Question:
Here is sample of the code with parent and child as well as the current styling
'''
main #main-content-wrapper div {
padding: 0;
margin: 0;
}
img {
border-radius: 8px;
}
.overlay1 {
position: absolute;
top: 0;
right: .1px;
bottom: 399px;
height: 100%;
width: 100%;
opacity: 0;
transition: all .5s ease-in-out;
background-color: #088508;
}
.overlay2 {
position: absolute;
top: 0;
right: .1px;
bottom: 399px;
height: 100%;
width: 100%;
opacity: 0;
transition: all .5s ease-in-out;
background-color: #088508;
}
.overlay3 {
position: absolute;
top: 0;
right: .1px;
bottom: 399px;
height: 100%;
width: 100%;
opacity: 0;
transition: all .5s ease-in-out;
background-color: #088508;
}
.jadePackage1:hover .overlay1 {
opacity: 1;
background: rgba(8, 133, 8, 0.53);
}
.rubyPackage1:hover .overlay2 {
opacity: 1;
background: rgba(100, 43, 46, 0.53);
}
.sapphirePackage1:hover .overlay3 {
opacity: 1;
background: rgba(0, 0, 255, 0.43);
}
.text {
color: white;
font-size: 20px;
position: absolute;
top: 50%;
left: 50%;
-webkit-transform: translate(-50%, -50%);
-ms-transform: translate(-50%, -50%);
transform: translate(-50%, -50%);
text-align: center;
}
.jadePackage1 {
background-image: url("https://placekitten.com/400/300");
background-size: cover;
height: 400px;
width: 300px;
}
ul {
width: 370px;
}
ul li {
font-size: 17px;
text-align: left;
/*border: 1px dotted black;*/
}
ul.colorOptions {
list-style-type: decimal;
}
'''
'''
<link href="https://cdn.jsdelivr.net/npm/bootstrap@5.1.3/dist/css/bootstrap.min.css" rel="stylesheet"/>
<main id="main-content-wrapper">
<div class="container-fluid" id="travelPackages">
<div class="row">
<div class="col-12 col-md-6 col-lg-3 jadePackage1" style="margin-right: 30px; margin-left: 200px; border: 1px solid black;">
<h1 style="font-size: 20px; background-color: white;display: flex; justify-content: center; margin: auto; padding: 0 100px 0 100px; ">The Jade Package <span>$19.99</span></h1>
</div>
</div>
</div>
</main>
'''
I am attempting to have the header that reads "The Jade" cover 100% of the top of the photo that way it will look like a header on top of a photo and not one placed in the middle of photo.
I have played around with different display sets and widths yet this is the largest I have been able to get it, close but not quite there.
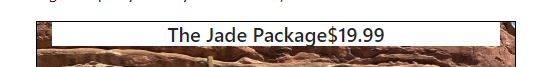
Answer: You have a bit of a mess in inline and css styles, so I suggest you to move all styles to css and reorganize it, then you'll have less troubles when you try to add any new style.
As for your question, 'h1' already takes 100% of available width, but it stops because of wrapper's paddings. You need to remove padding in the wrapper container ('.jadePackage1') and it will work -- I added inline 'padding: 0' to it. See attached snippet.
'''
main #main-content-wrapper div {
padding: 0;
margin: 0;
}
img {
border-radius: 8px;
}
.overlay1 {
position: absolute;
top: 0;
right: .1px;
bottom: 399px;
height: 100%;
width: 100%;
opacity: 0;
transition: all .5s ease-in-out;
background-color: #088508;
}
.overlay2 {
position: absolute;
top: 0;
right: .1px;
bottom: 399px;
height: 100%;
width: 100%;
opacity: 0;
transition: all .5s ease-in-out;
background-color: #088508;
}
.overlay3 {
position: absolute;
top: 0;
right: .1px;
bottom: 399px;
height: 100%;
width: 100%;
opacity: 0;
transition: all .5s ease-in-out;
background-color: #088508;
}
.jadePackage1:hover .overlay1 {
opacity: 1;
background: rgba(8, 133, 8, 0.53);
}
.rubyPackage1:hover .overlay2 {
opacity: 1;
background: rgba(100, 43, 46, 0.53);
}
.sapphirePackage1:hover .overlay3 {
opacity: 1;
background: rgba(0, 0, 255, 0.43);
}
.text {
color: white;
font-size: 20px;
position: absolute;
top: 50%;
left: 50%;
-webkit-transform: translate(-50%, -50%);
-ms-transform: translate(-50%, -50%);
transform: translate(-50%, -50%);
text-align: center;
}
.jadePackage1 {
background-image: url("https://placekitten.com/400/300");
background-size: cover;
height: 400px;
width: 300px;
}
ul {
width: 370px;
}
ul li {
font-size: 17px;
text-align: left;
/*border: 1px dotted black;*/
}
ul.colorOptions {
list-style-type: decimal;
}
'''
'''
<link href="https://cdn.jsdelivr.net/npm/bootstrap@5.1.3/dist/css/bootstrap.min.css" rel="stylesheet"/>
<main id="main-content-wrapper">
<div class="container-fluid" id="travelPackages">
<div class="row">
<div class="col-12 col-md-6 col-lg-3 jadePackage1" style="margin-right: 30px; margin-left: 200px; border: 1px solid black; padding: 0">
<h1 style="font-size: 20px; background-color: white;display: flex; justify-content: center; padding: 0 100px 0 100px; ">The Jade Package <span>$19.99</span></h1>
</div>
</div>
</div>
</main>
'''